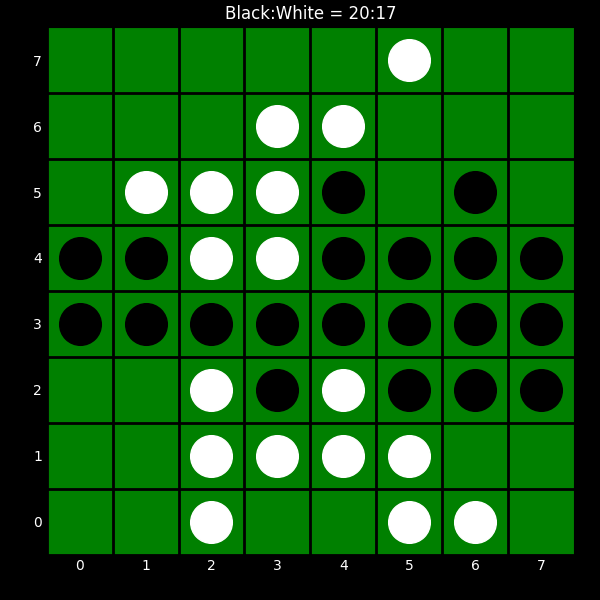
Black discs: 20
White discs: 17